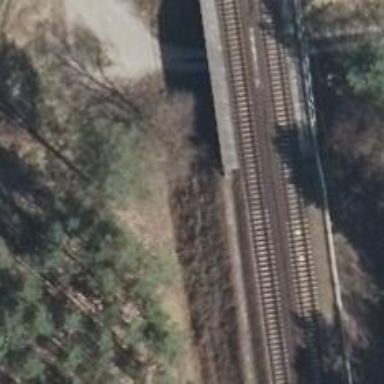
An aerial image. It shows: Railway bridge with electrified contact lines.